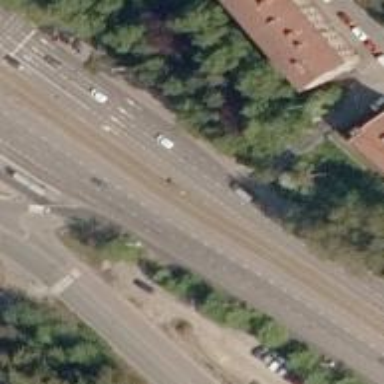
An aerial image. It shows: Primary road with asphalt surface.